Aerial crown-view tile of a tropical tree (Barro Colorado Island, Panama), acquired 20241014:
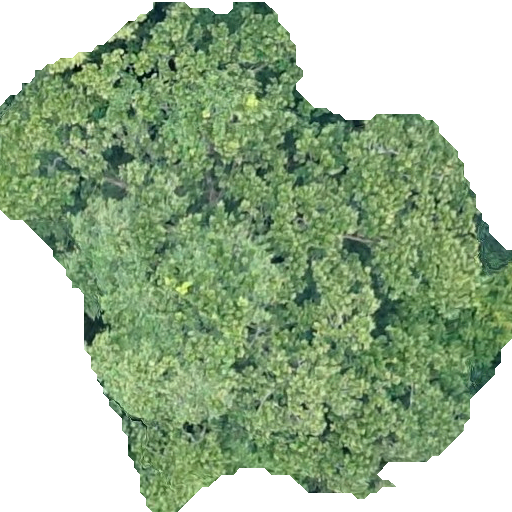
Species: Anacardium excelsum
GBIF accepted scientific name: Anacardium excelsum
Crown area: 275.939 m²